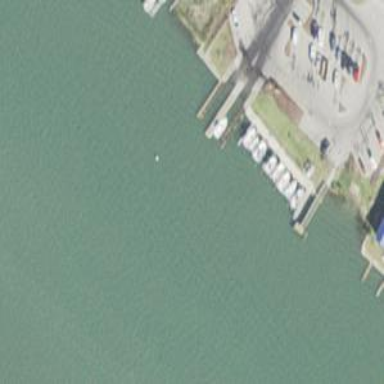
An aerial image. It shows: Man-made pier.